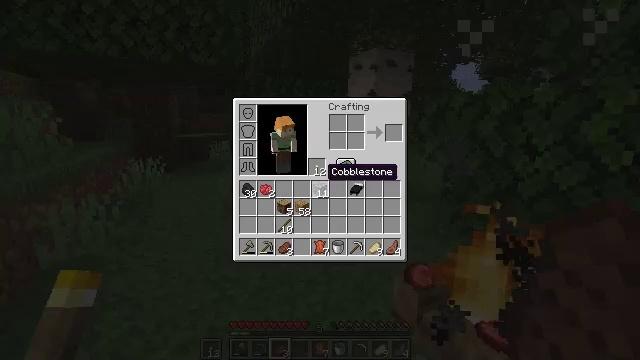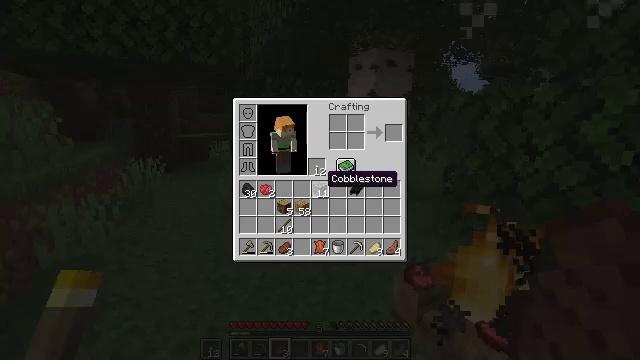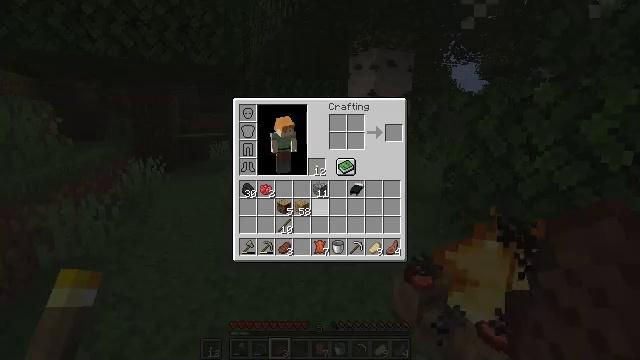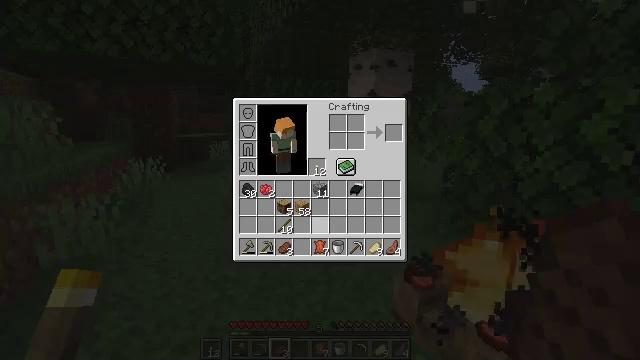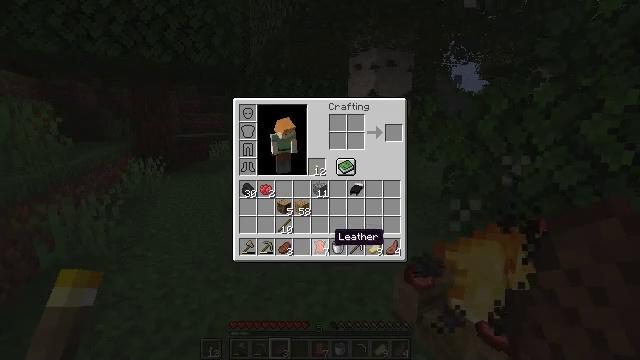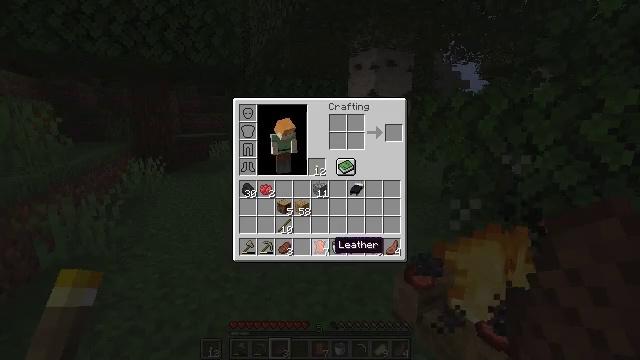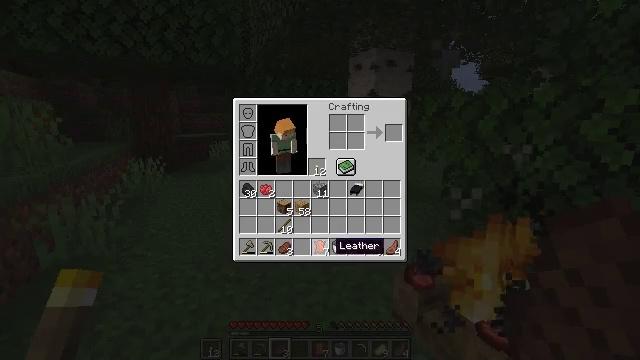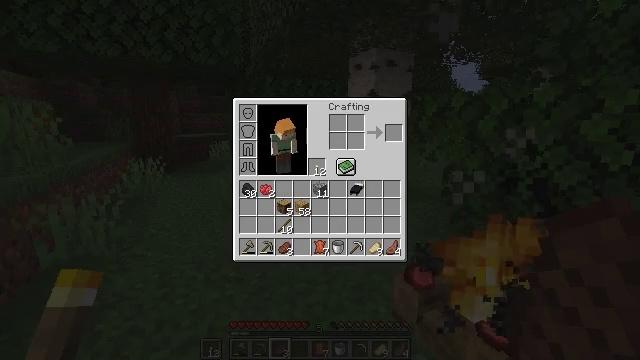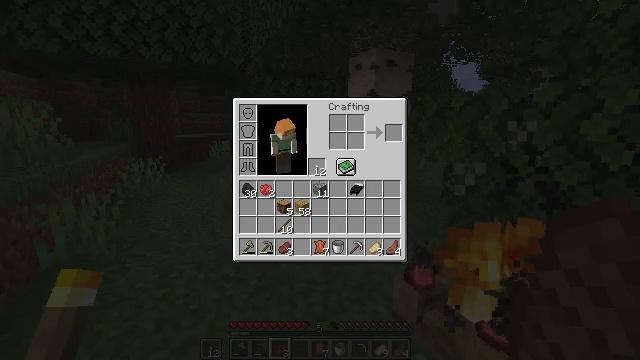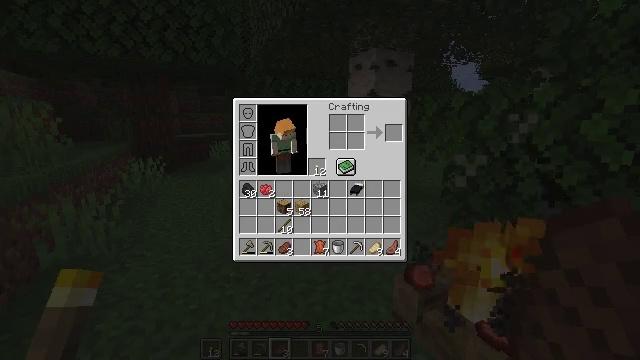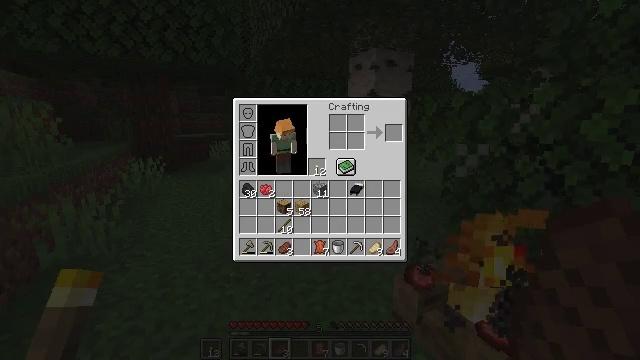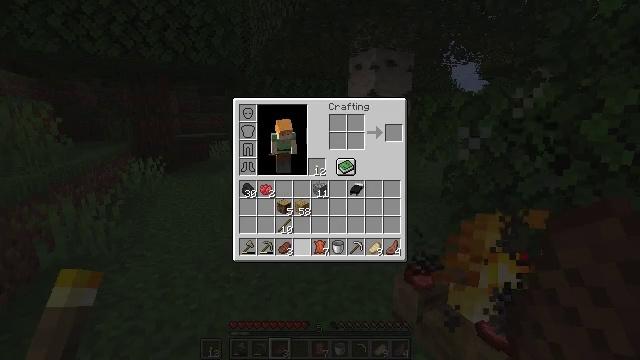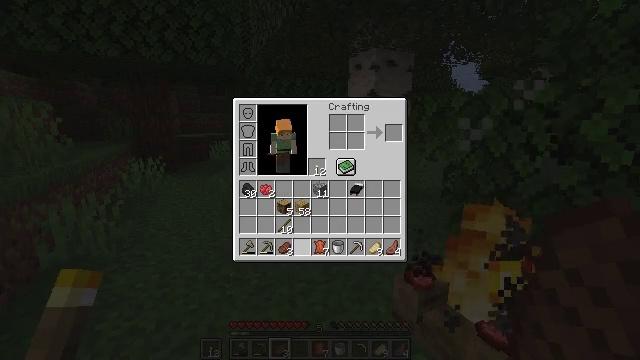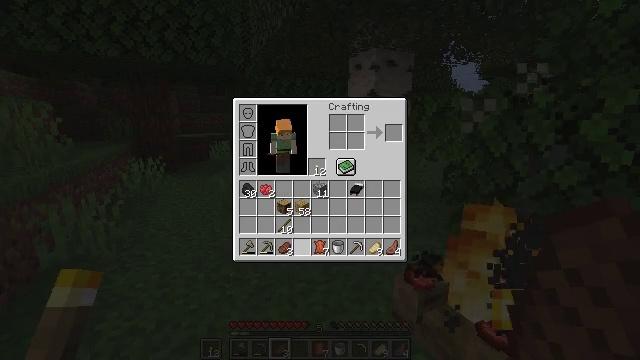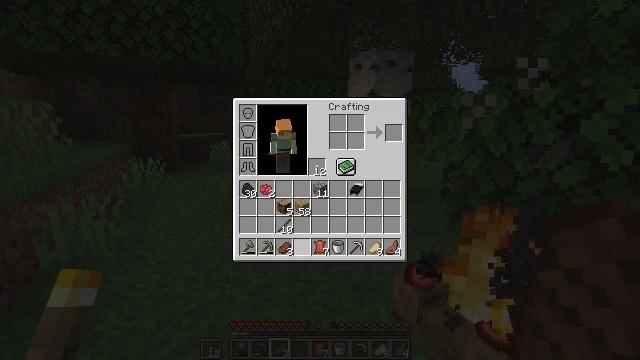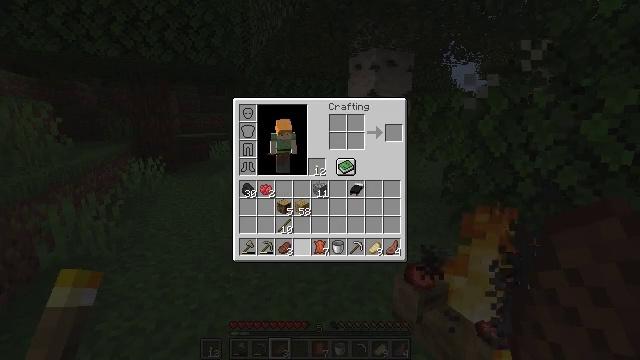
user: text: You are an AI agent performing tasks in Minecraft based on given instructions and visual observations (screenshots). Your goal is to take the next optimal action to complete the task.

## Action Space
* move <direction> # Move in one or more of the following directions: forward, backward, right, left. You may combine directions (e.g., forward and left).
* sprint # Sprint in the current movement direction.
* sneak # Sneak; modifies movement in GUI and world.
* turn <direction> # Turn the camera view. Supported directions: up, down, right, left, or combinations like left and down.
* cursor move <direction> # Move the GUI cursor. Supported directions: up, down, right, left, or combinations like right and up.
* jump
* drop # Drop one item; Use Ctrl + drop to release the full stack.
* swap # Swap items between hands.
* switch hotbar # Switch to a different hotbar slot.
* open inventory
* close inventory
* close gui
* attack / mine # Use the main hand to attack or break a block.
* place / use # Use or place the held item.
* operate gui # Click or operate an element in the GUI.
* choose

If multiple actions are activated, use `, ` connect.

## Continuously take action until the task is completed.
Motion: motion action
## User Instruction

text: Extinguish and mine the campfire.
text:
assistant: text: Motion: cursor move down, open inventory
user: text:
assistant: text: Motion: cursor move down, open inventory
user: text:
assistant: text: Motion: cursor move down
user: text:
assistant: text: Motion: cursor move down
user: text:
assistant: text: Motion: cursor move down
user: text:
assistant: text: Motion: no_op
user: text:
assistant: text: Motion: no_op
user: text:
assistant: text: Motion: no_op
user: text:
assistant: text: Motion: cursor move left
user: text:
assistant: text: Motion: cursor move left and up
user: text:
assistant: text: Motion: no_op
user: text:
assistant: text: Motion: no_op
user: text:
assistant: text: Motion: no_op
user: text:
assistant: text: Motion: no_op
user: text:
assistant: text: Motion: no_op
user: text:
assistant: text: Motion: no_op
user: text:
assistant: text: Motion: no_op
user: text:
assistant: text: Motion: no_op
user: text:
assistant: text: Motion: no_op
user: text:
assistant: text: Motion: no_op
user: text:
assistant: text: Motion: no_op
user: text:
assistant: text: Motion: no_op
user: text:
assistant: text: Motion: no_op
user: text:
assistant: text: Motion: no_op
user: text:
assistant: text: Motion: operate gui
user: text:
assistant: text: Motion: operate gui
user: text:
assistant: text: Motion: no_op
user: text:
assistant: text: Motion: cursor move right
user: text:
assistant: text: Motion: cursor move right
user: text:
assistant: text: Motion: cursor move right